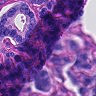
Metastatic tissue present: yes